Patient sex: M
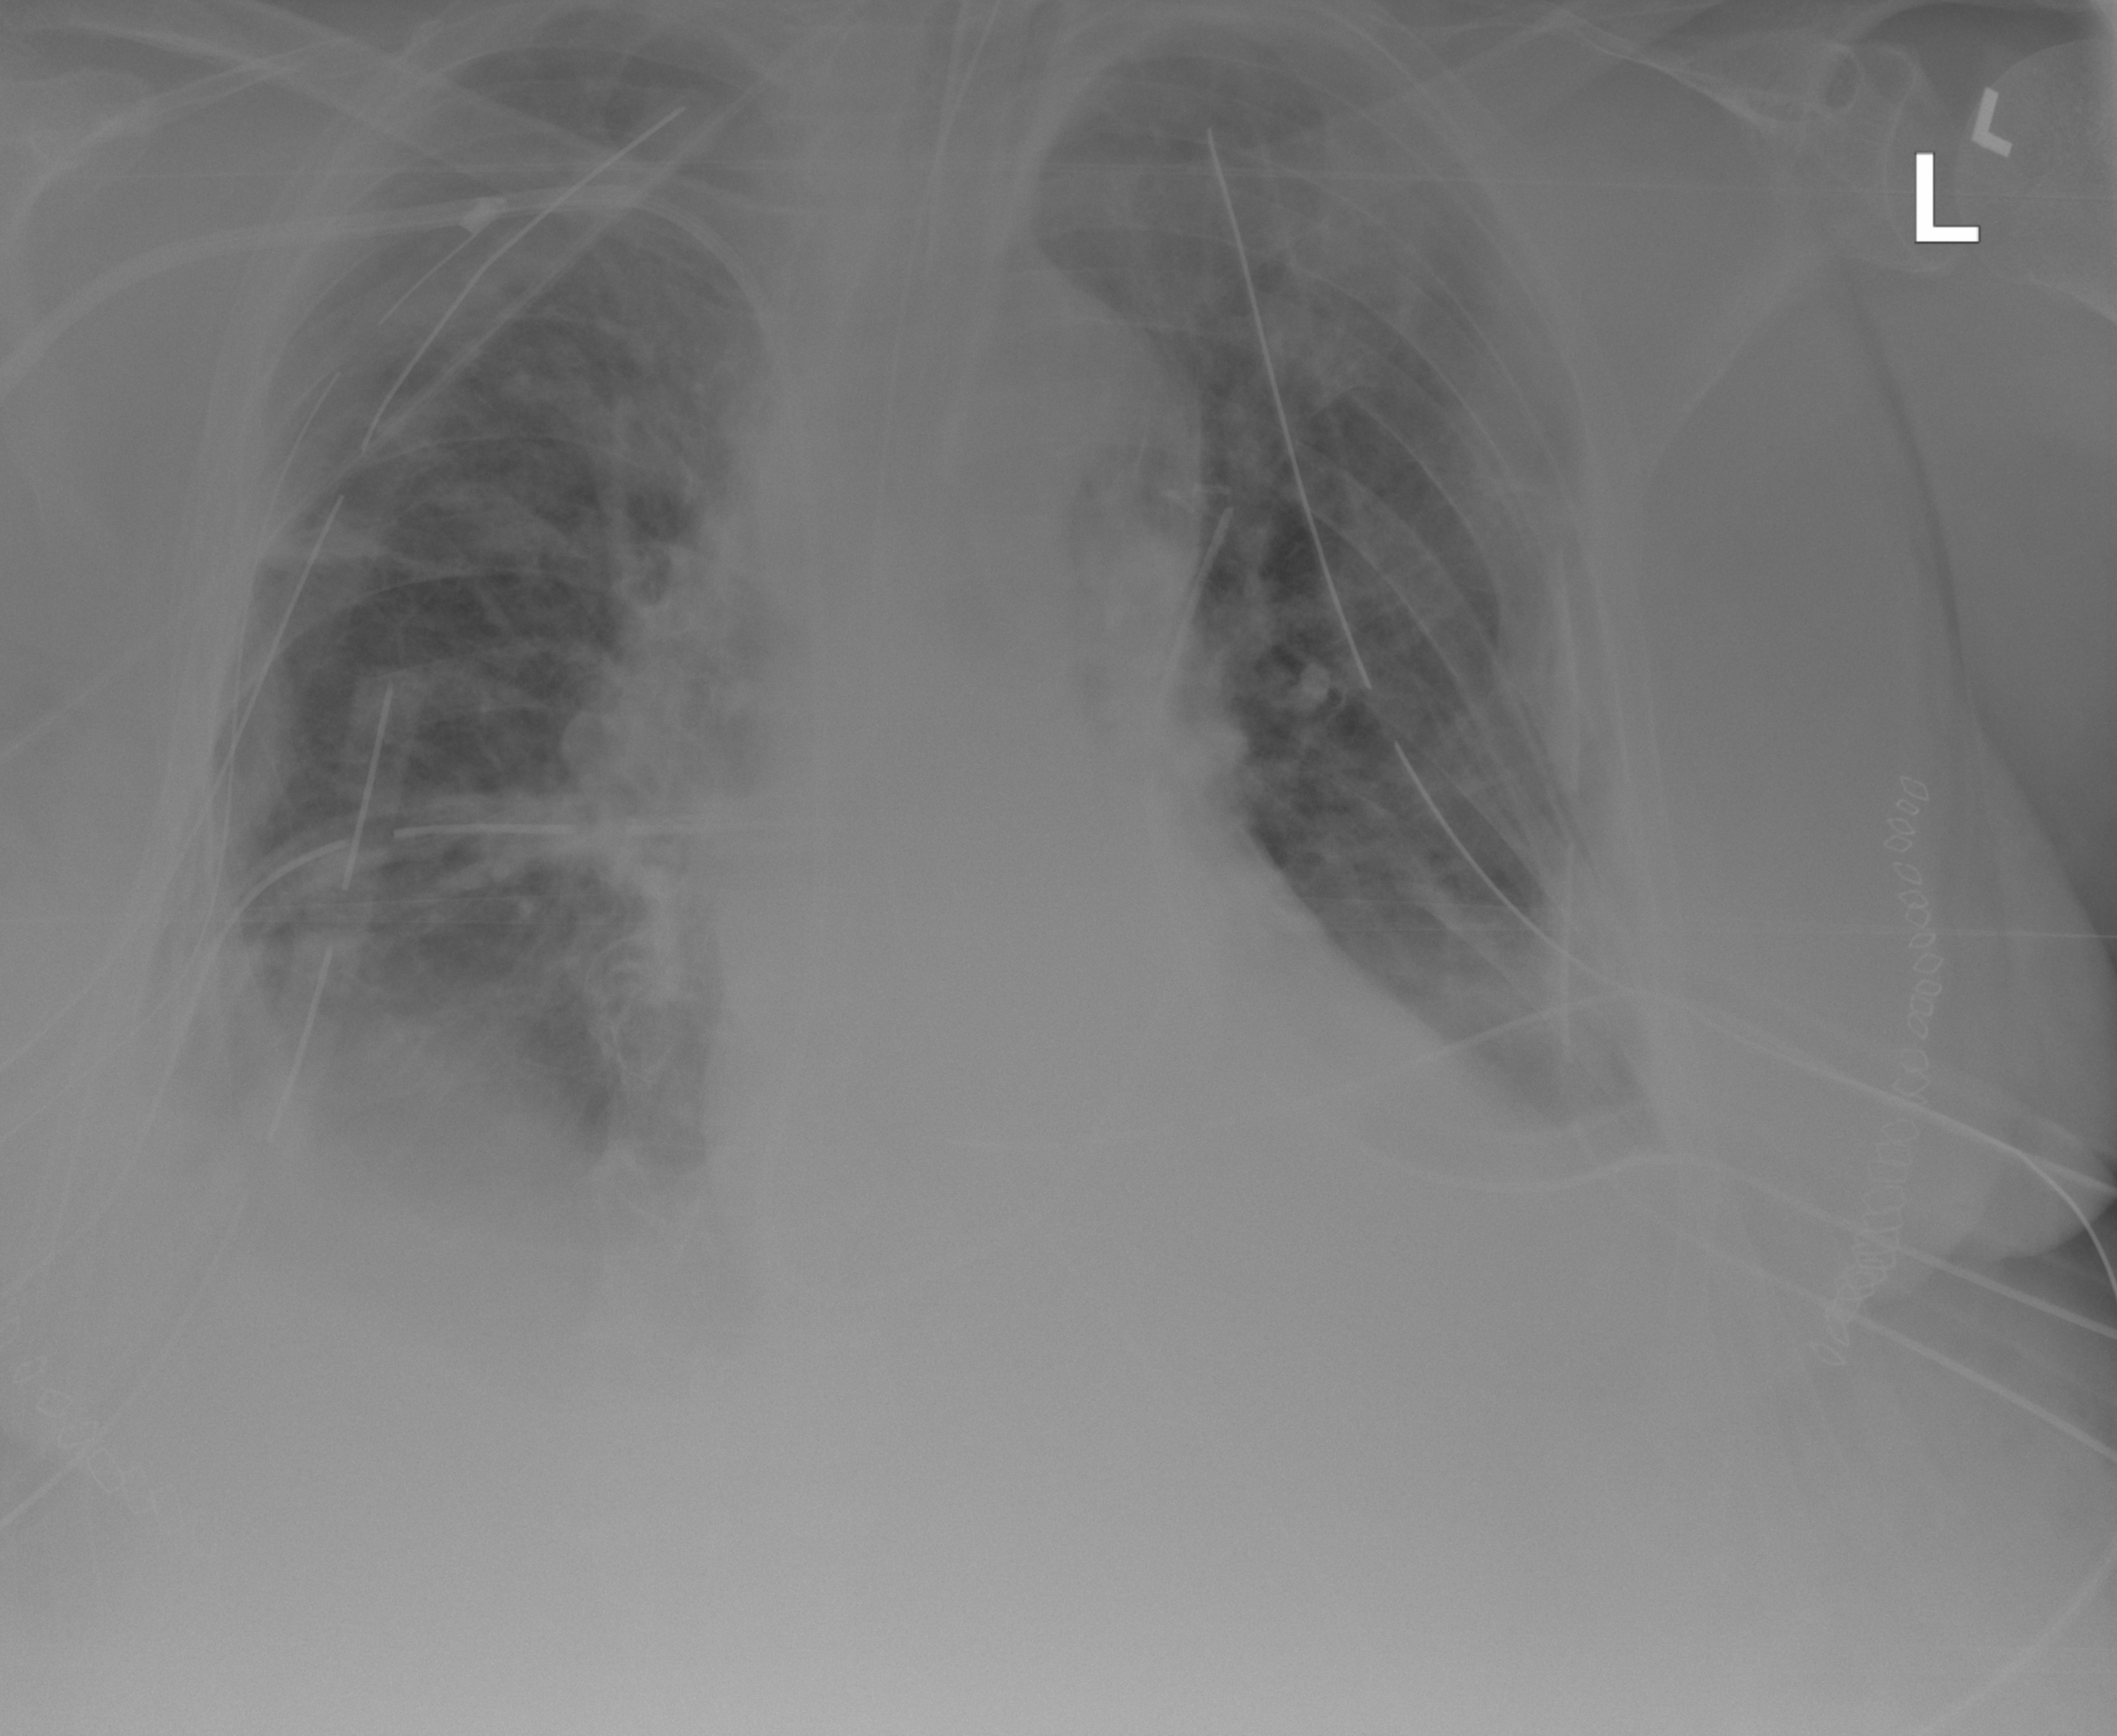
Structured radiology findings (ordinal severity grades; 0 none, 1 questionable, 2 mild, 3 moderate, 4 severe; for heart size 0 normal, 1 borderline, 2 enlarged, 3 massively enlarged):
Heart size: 0
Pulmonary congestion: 2
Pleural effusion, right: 2
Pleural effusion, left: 2
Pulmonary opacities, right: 2
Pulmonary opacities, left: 2
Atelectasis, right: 0
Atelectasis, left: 0